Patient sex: F
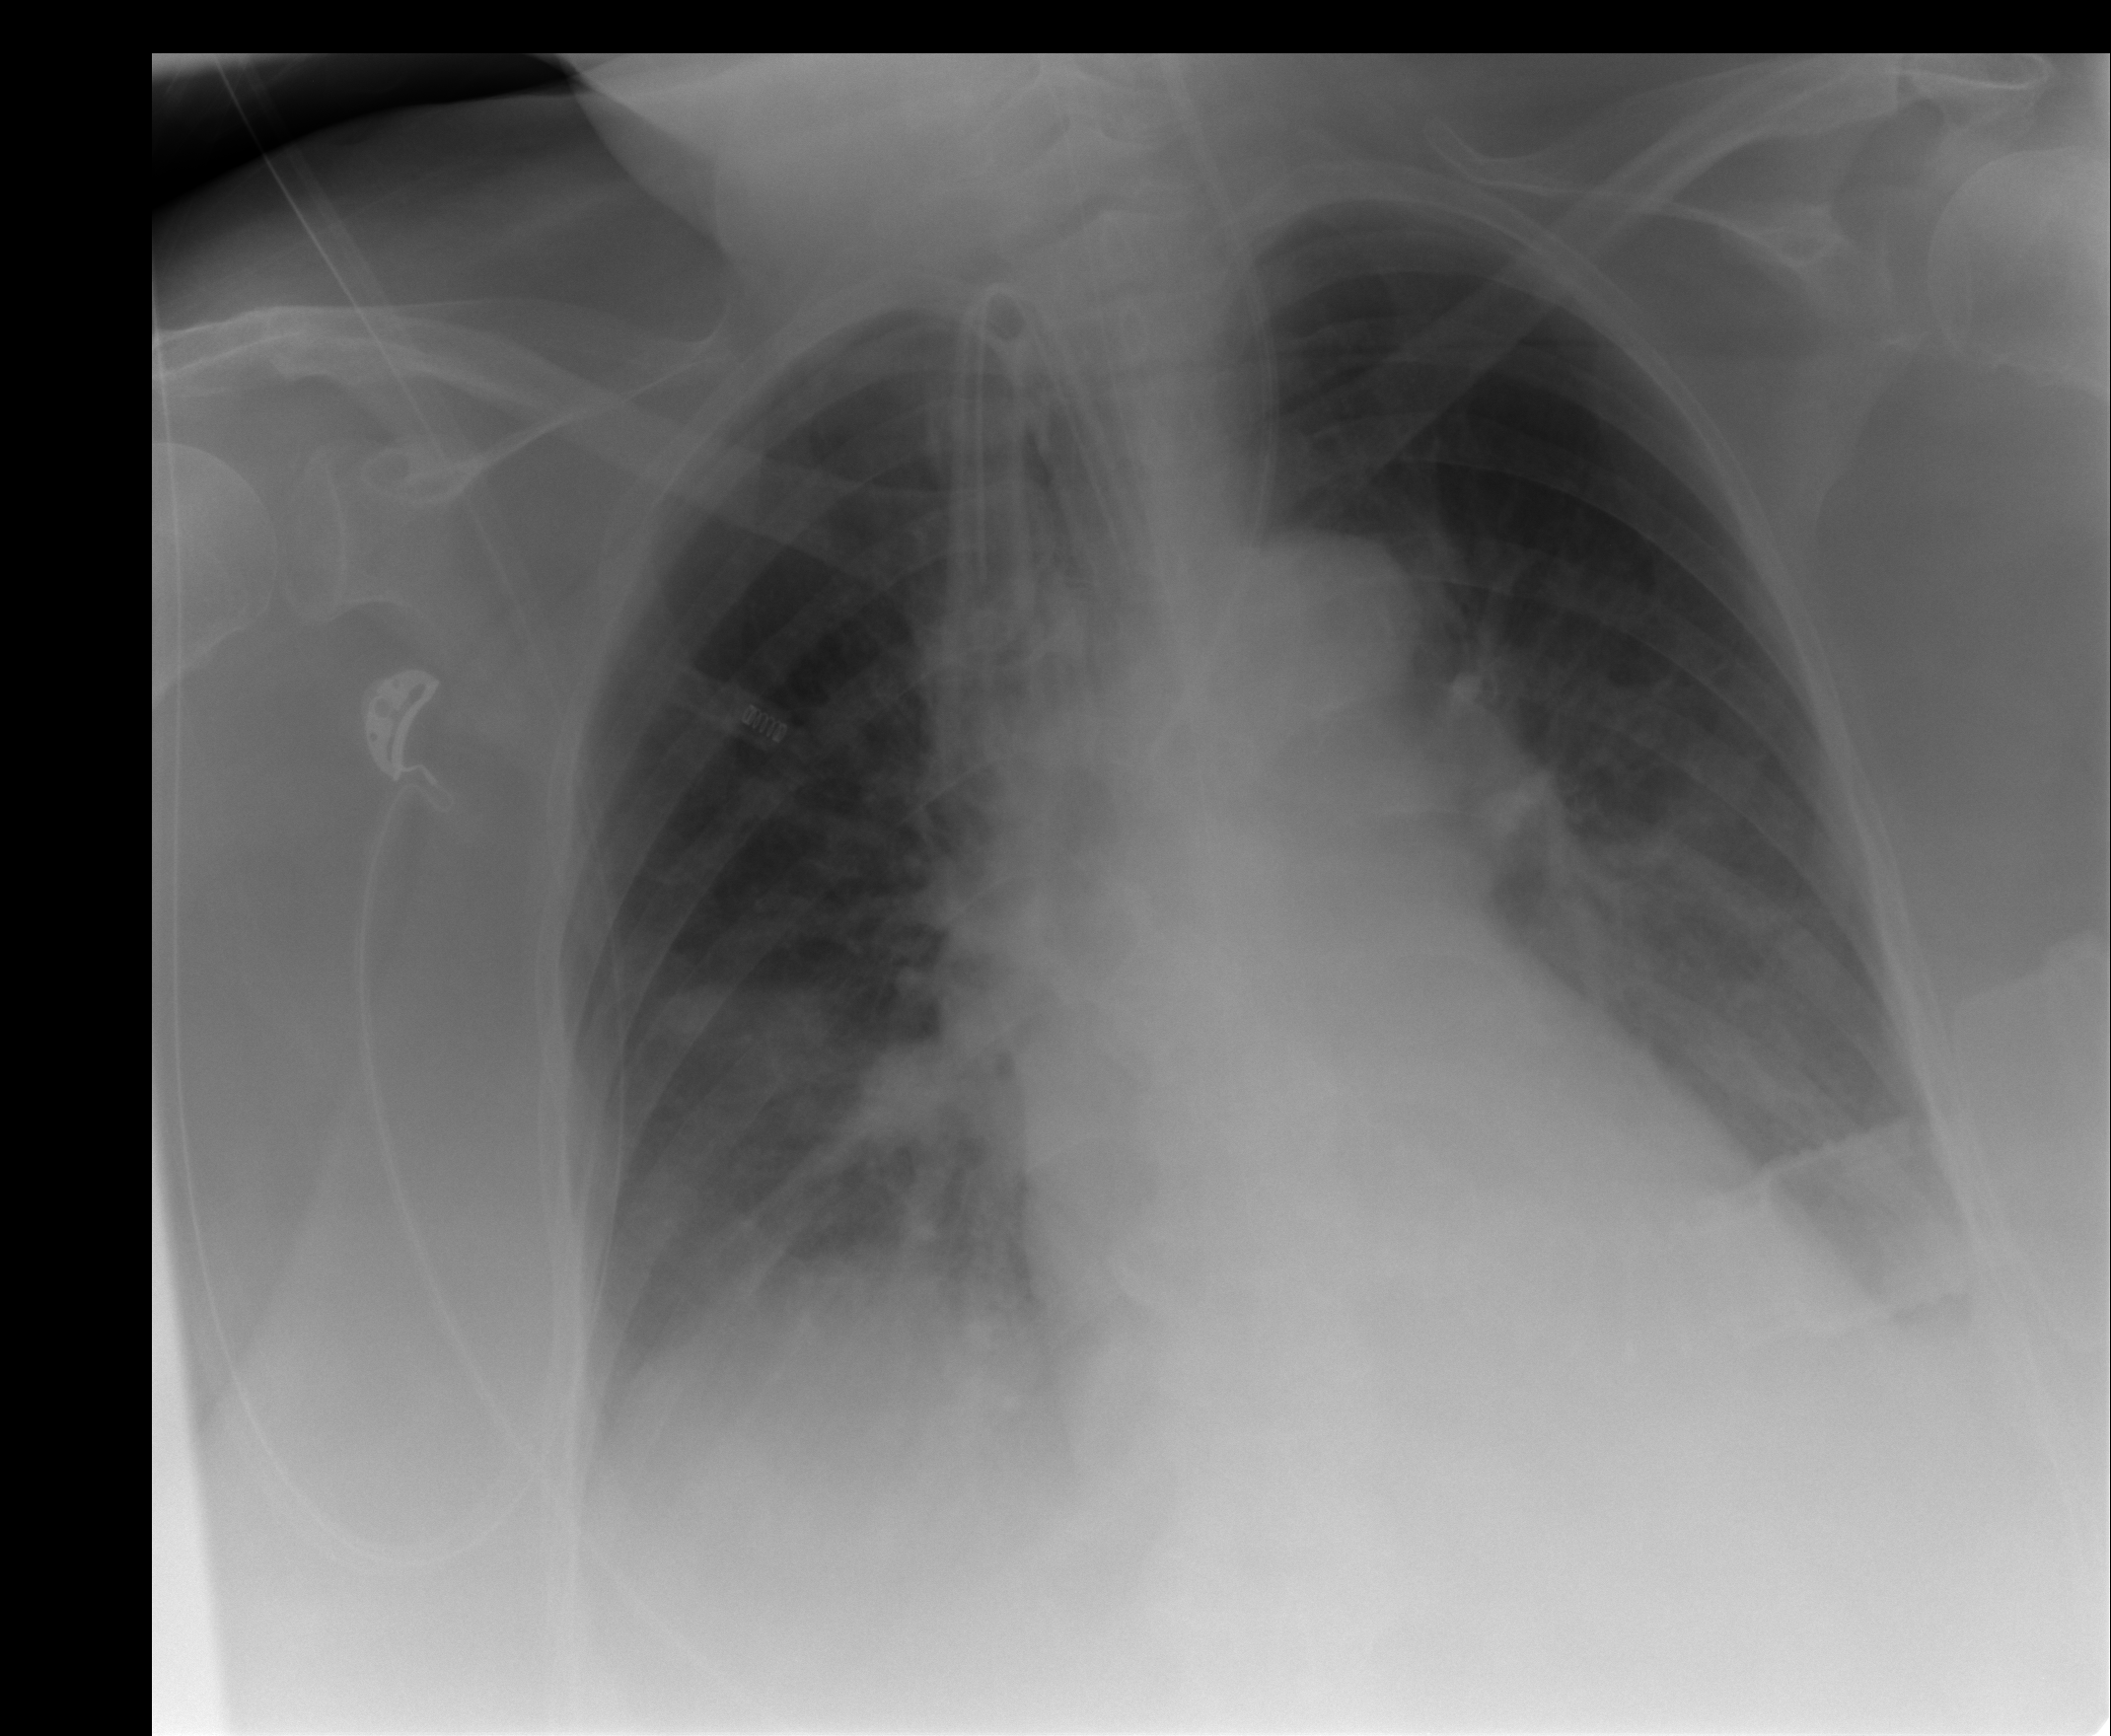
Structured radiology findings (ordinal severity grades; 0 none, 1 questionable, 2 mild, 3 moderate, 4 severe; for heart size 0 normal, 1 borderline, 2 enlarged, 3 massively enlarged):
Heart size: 0
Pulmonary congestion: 1
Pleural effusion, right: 2
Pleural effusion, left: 2
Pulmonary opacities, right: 0
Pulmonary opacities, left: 0
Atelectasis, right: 2
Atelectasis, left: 2